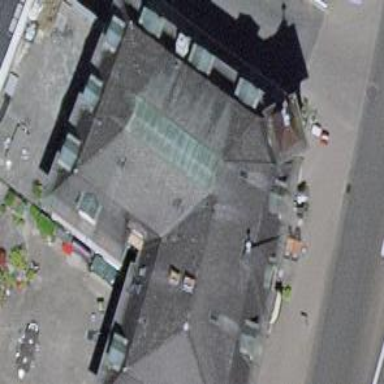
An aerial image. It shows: Restaurant.